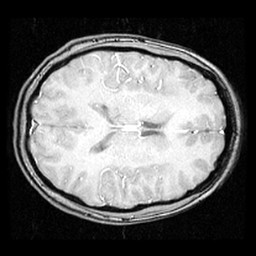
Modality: inplaneT1
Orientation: axial
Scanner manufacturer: ge
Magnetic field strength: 3 T
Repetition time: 0.2 s
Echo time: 0.0036 s